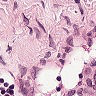
Metastatic tissue present: no